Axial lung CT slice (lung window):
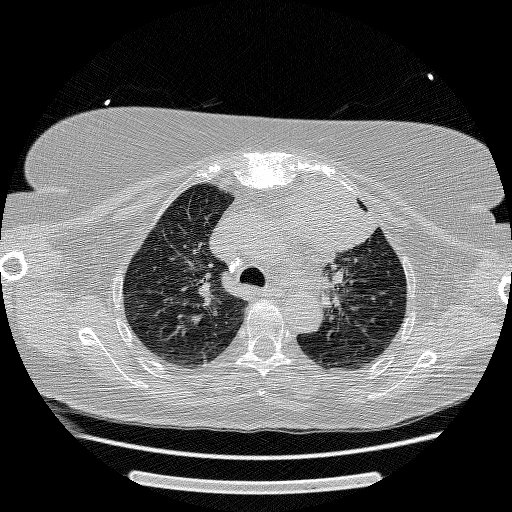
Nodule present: no